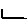
Label: line